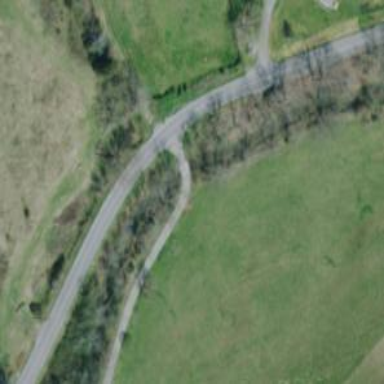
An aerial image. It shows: Service road that crosses over bridge.